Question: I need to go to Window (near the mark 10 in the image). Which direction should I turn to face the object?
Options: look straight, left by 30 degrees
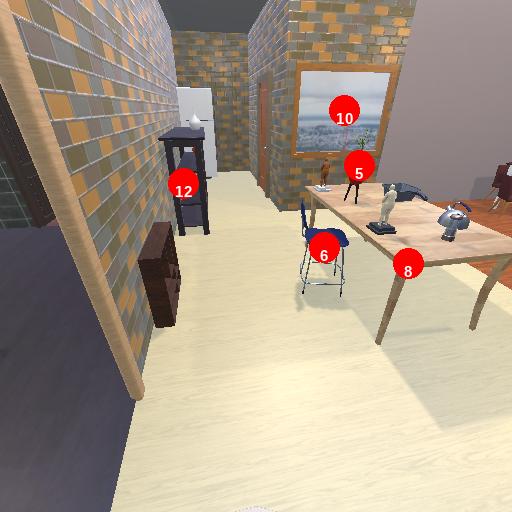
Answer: look straight